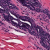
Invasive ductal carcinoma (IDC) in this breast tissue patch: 0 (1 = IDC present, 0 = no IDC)